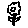
Label: flower